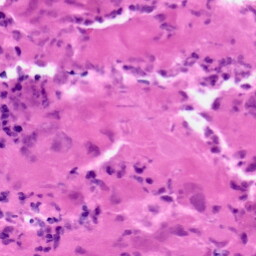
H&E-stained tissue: Pancreatic